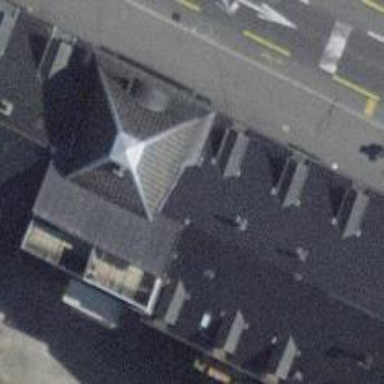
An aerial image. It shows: Restaurant.